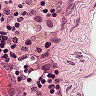
Metastatic tissue present: yes